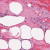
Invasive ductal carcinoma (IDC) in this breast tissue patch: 0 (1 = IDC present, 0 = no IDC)